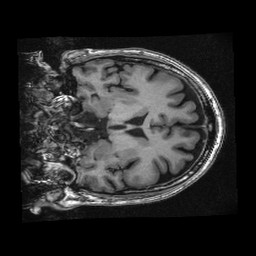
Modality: T1w
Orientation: coronal
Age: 47
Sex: male
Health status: healthy
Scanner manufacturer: ge
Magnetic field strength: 3 T
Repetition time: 0.008624 s
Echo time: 0.00326 s